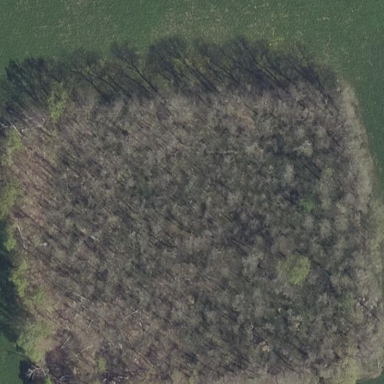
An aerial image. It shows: Forest area.